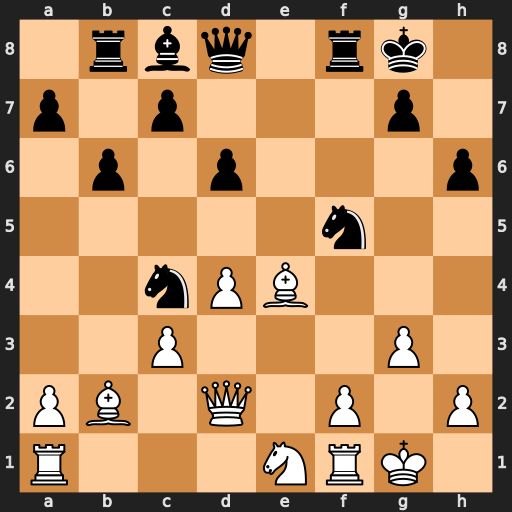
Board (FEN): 1rbq1rk1/p1p3p1/1p1p3p/5n2/2nPB3/2P3P1/PB1Q1P1P/R3NRK1
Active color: w
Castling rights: -
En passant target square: -
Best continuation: Bd5+ Kh8 Bxc4